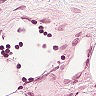
Metastatic tissue present: no